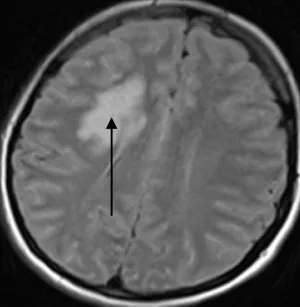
Axial brain MRI of the patient in FLAIR.
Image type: radiology (mri)